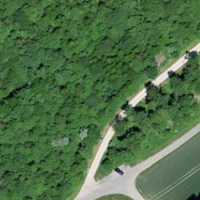
EUNIS habitat code: 45
Species observed at this site:
Pulmonaria obscura